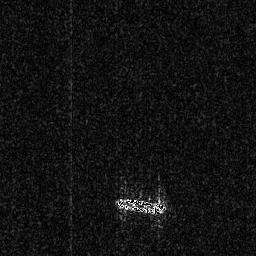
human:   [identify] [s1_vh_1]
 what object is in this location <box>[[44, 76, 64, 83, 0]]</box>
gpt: <ref>1 medium ship at the bottom</ref>